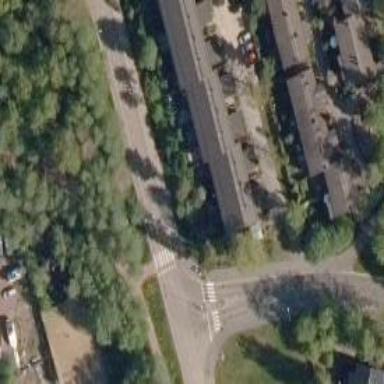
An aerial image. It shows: Residential terrace building with gabled roof.